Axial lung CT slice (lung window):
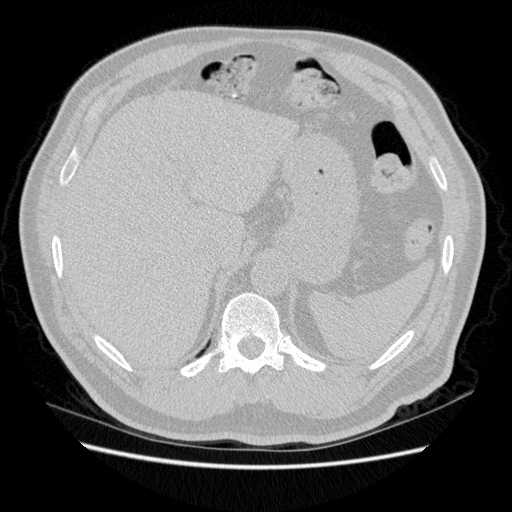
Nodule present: no